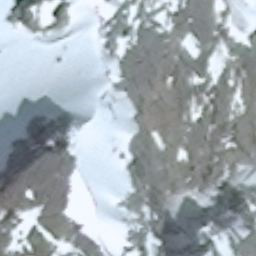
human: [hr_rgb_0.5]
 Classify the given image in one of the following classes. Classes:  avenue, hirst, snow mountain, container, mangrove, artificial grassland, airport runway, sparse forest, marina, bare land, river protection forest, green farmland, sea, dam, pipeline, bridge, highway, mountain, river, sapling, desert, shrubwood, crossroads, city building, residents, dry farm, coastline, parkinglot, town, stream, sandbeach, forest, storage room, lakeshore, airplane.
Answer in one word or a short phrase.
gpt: snow mountain